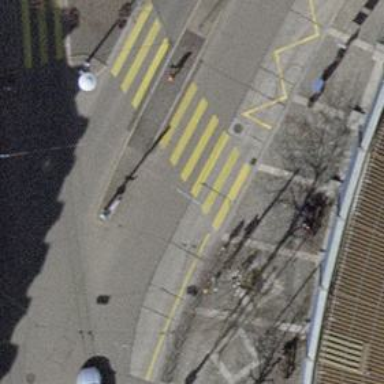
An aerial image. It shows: Kerb serving as barrier.